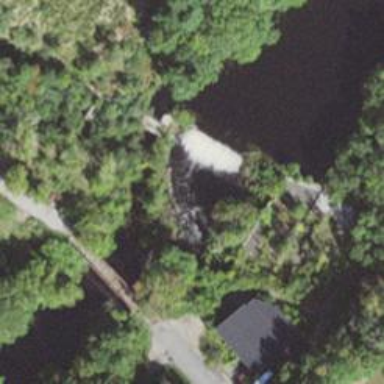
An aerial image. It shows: Weir in waterway.